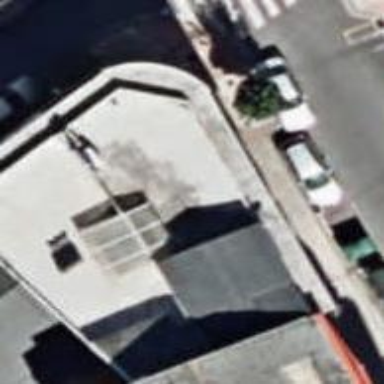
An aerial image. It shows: Pub.